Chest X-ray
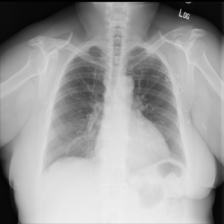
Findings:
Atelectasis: negative
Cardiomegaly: negative
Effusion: negative
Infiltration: negative
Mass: negative
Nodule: negative
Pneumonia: negative
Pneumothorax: negative
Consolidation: negative
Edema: negative
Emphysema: negative
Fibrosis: negative
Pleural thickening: negative
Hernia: negative